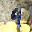
Label: 9